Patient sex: M
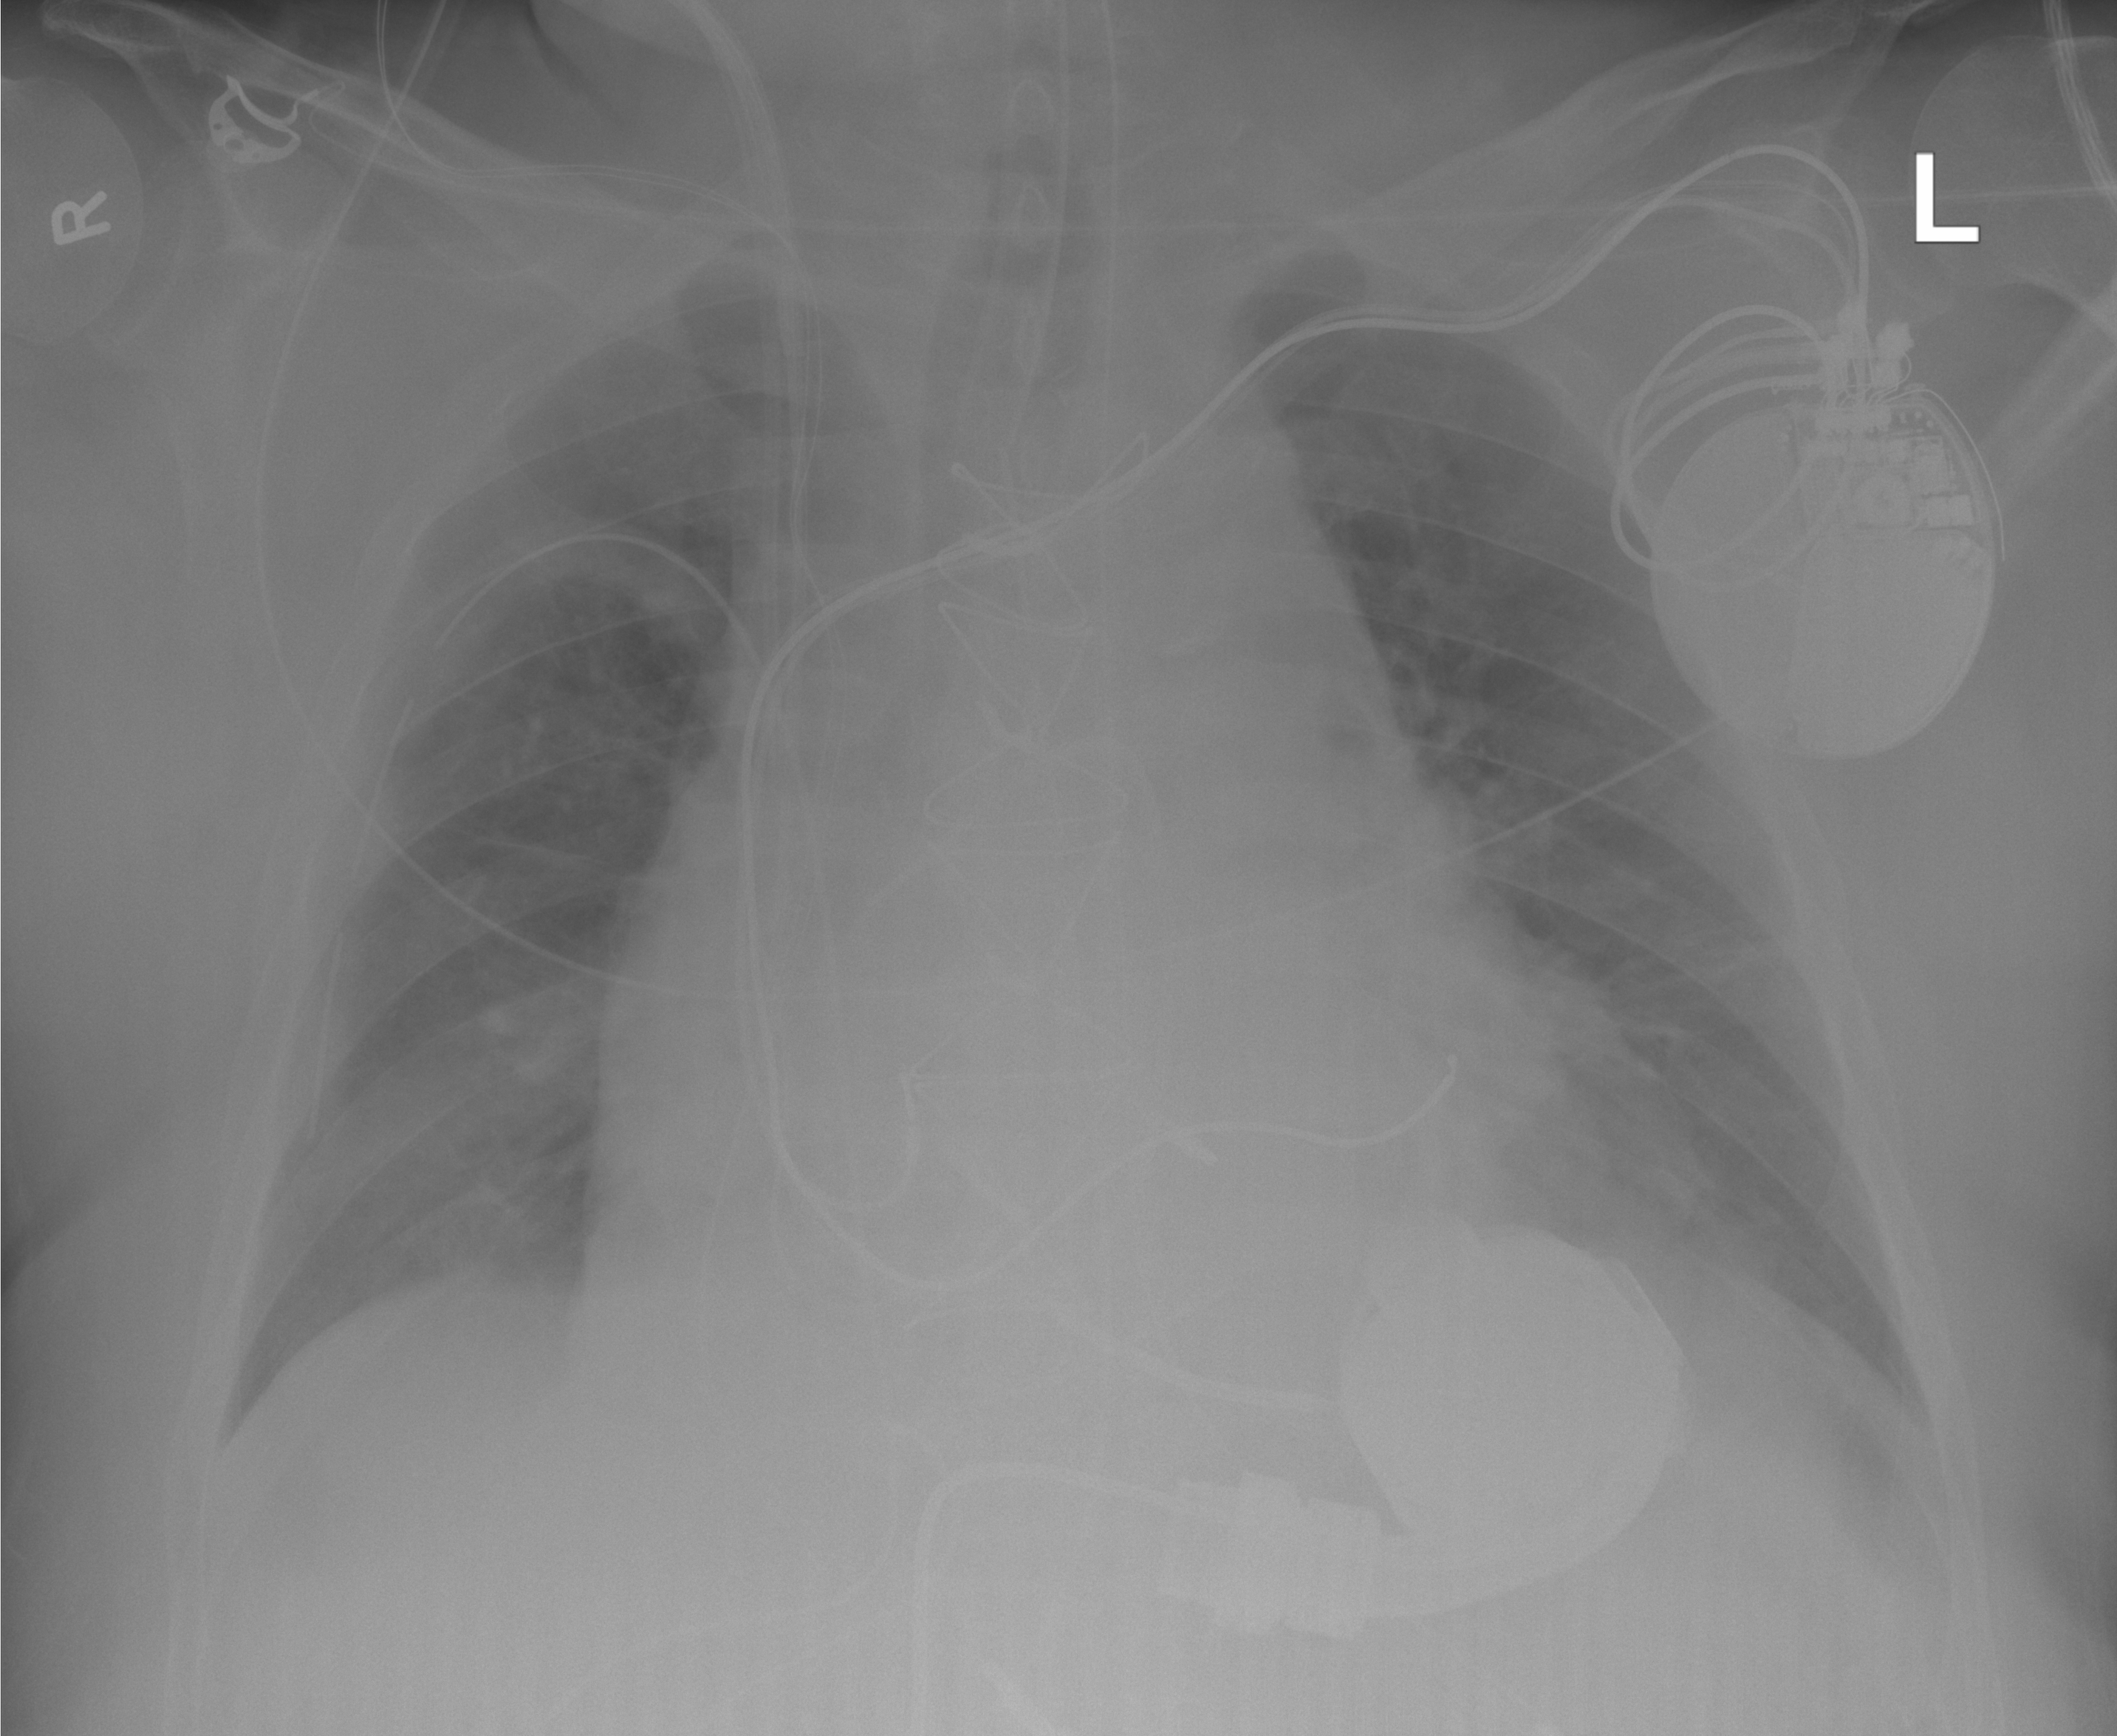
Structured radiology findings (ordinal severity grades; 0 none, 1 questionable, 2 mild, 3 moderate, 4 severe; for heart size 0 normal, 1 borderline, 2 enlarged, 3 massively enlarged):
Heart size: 3
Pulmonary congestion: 2
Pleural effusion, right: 2
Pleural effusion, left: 2
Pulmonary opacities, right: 2
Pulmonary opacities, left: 1
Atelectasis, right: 2
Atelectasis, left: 2